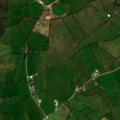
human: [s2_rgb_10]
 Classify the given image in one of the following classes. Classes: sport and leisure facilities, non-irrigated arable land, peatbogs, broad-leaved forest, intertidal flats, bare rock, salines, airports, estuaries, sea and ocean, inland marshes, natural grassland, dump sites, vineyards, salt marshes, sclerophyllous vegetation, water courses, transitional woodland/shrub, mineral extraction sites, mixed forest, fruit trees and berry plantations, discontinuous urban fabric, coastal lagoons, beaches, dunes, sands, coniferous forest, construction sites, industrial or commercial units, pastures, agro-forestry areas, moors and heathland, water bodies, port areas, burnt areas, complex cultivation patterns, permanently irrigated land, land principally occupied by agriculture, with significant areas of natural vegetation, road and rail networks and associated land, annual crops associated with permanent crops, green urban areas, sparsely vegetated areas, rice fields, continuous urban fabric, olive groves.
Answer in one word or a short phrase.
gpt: pastures, broad-leaved forest